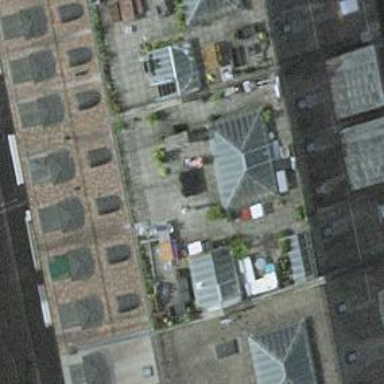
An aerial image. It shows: Building with grey roof shaped like double saltbox.